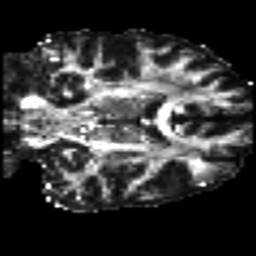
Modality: FA
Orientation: coronal
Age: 25
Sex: male
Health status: ill
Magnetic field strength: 3 T
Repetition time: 8.4 s
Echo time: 0.0926 s